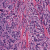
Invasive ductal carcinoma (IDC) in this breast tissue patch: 1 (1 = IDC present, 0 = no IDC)